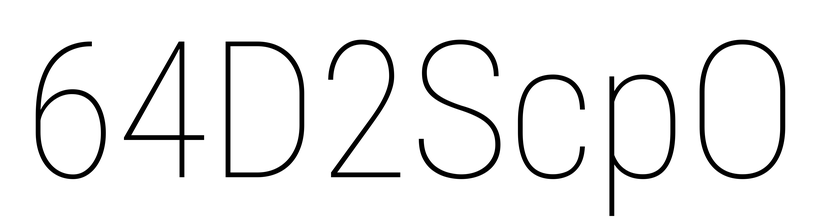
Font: Roboto_Condensed_Thin